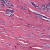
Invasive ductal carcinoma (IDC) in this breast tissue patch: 1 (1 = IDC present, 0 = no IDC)